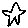
Label: star